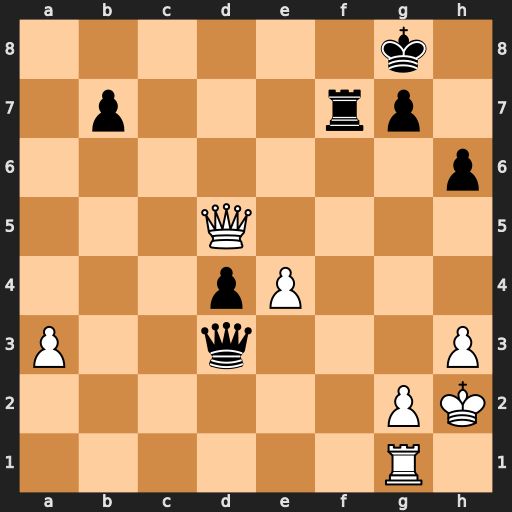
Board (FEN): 6k1/1p3rp1/7p/3Q4/3pP3/P2q3P/6PK/6R1
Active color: w
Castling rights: -
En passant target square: -
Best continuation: Rc1 Kh7 Qxf7